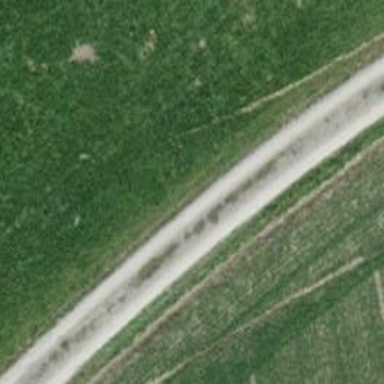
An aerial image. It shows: Compacted track road with grade3 tracktype.